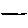
Label: line